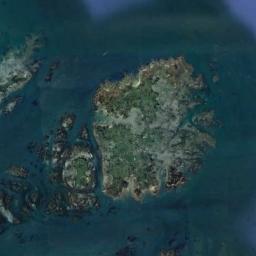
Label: island